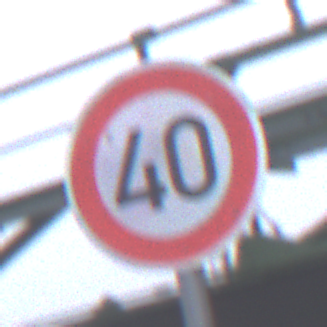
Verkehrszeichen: Geschwindigkeit40
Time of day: MorningAfternoon
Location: Outdoor (Suburban)
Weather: Overcast
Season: NotSpecified
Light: Natural